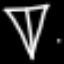
Label: diamond